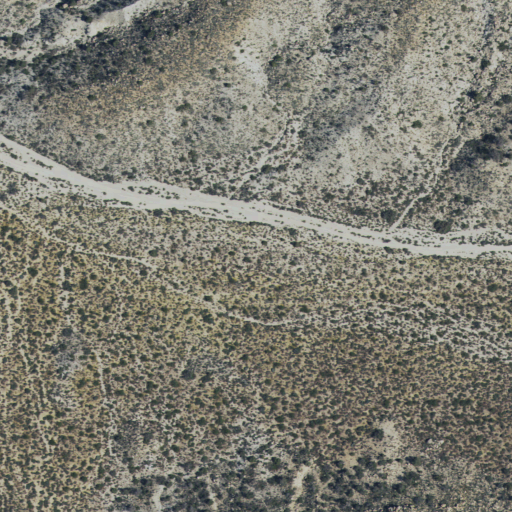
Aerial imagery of valley in California named Pinyon Mountain Valley containing shrub, barren land, low intensity development, and medium intensity development